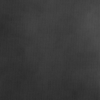
Label: dusty